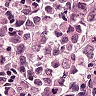
Metastatic tissue present: yes